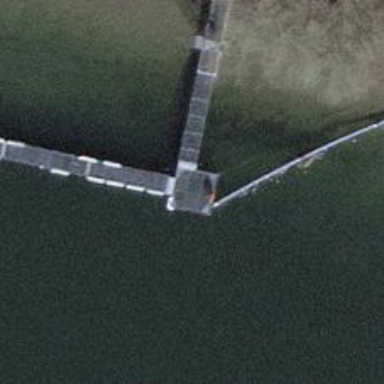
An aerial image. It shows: Man-made pier.